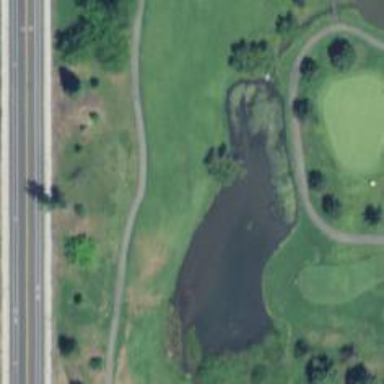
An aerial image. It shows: Water hazard on golf course.